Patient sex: F
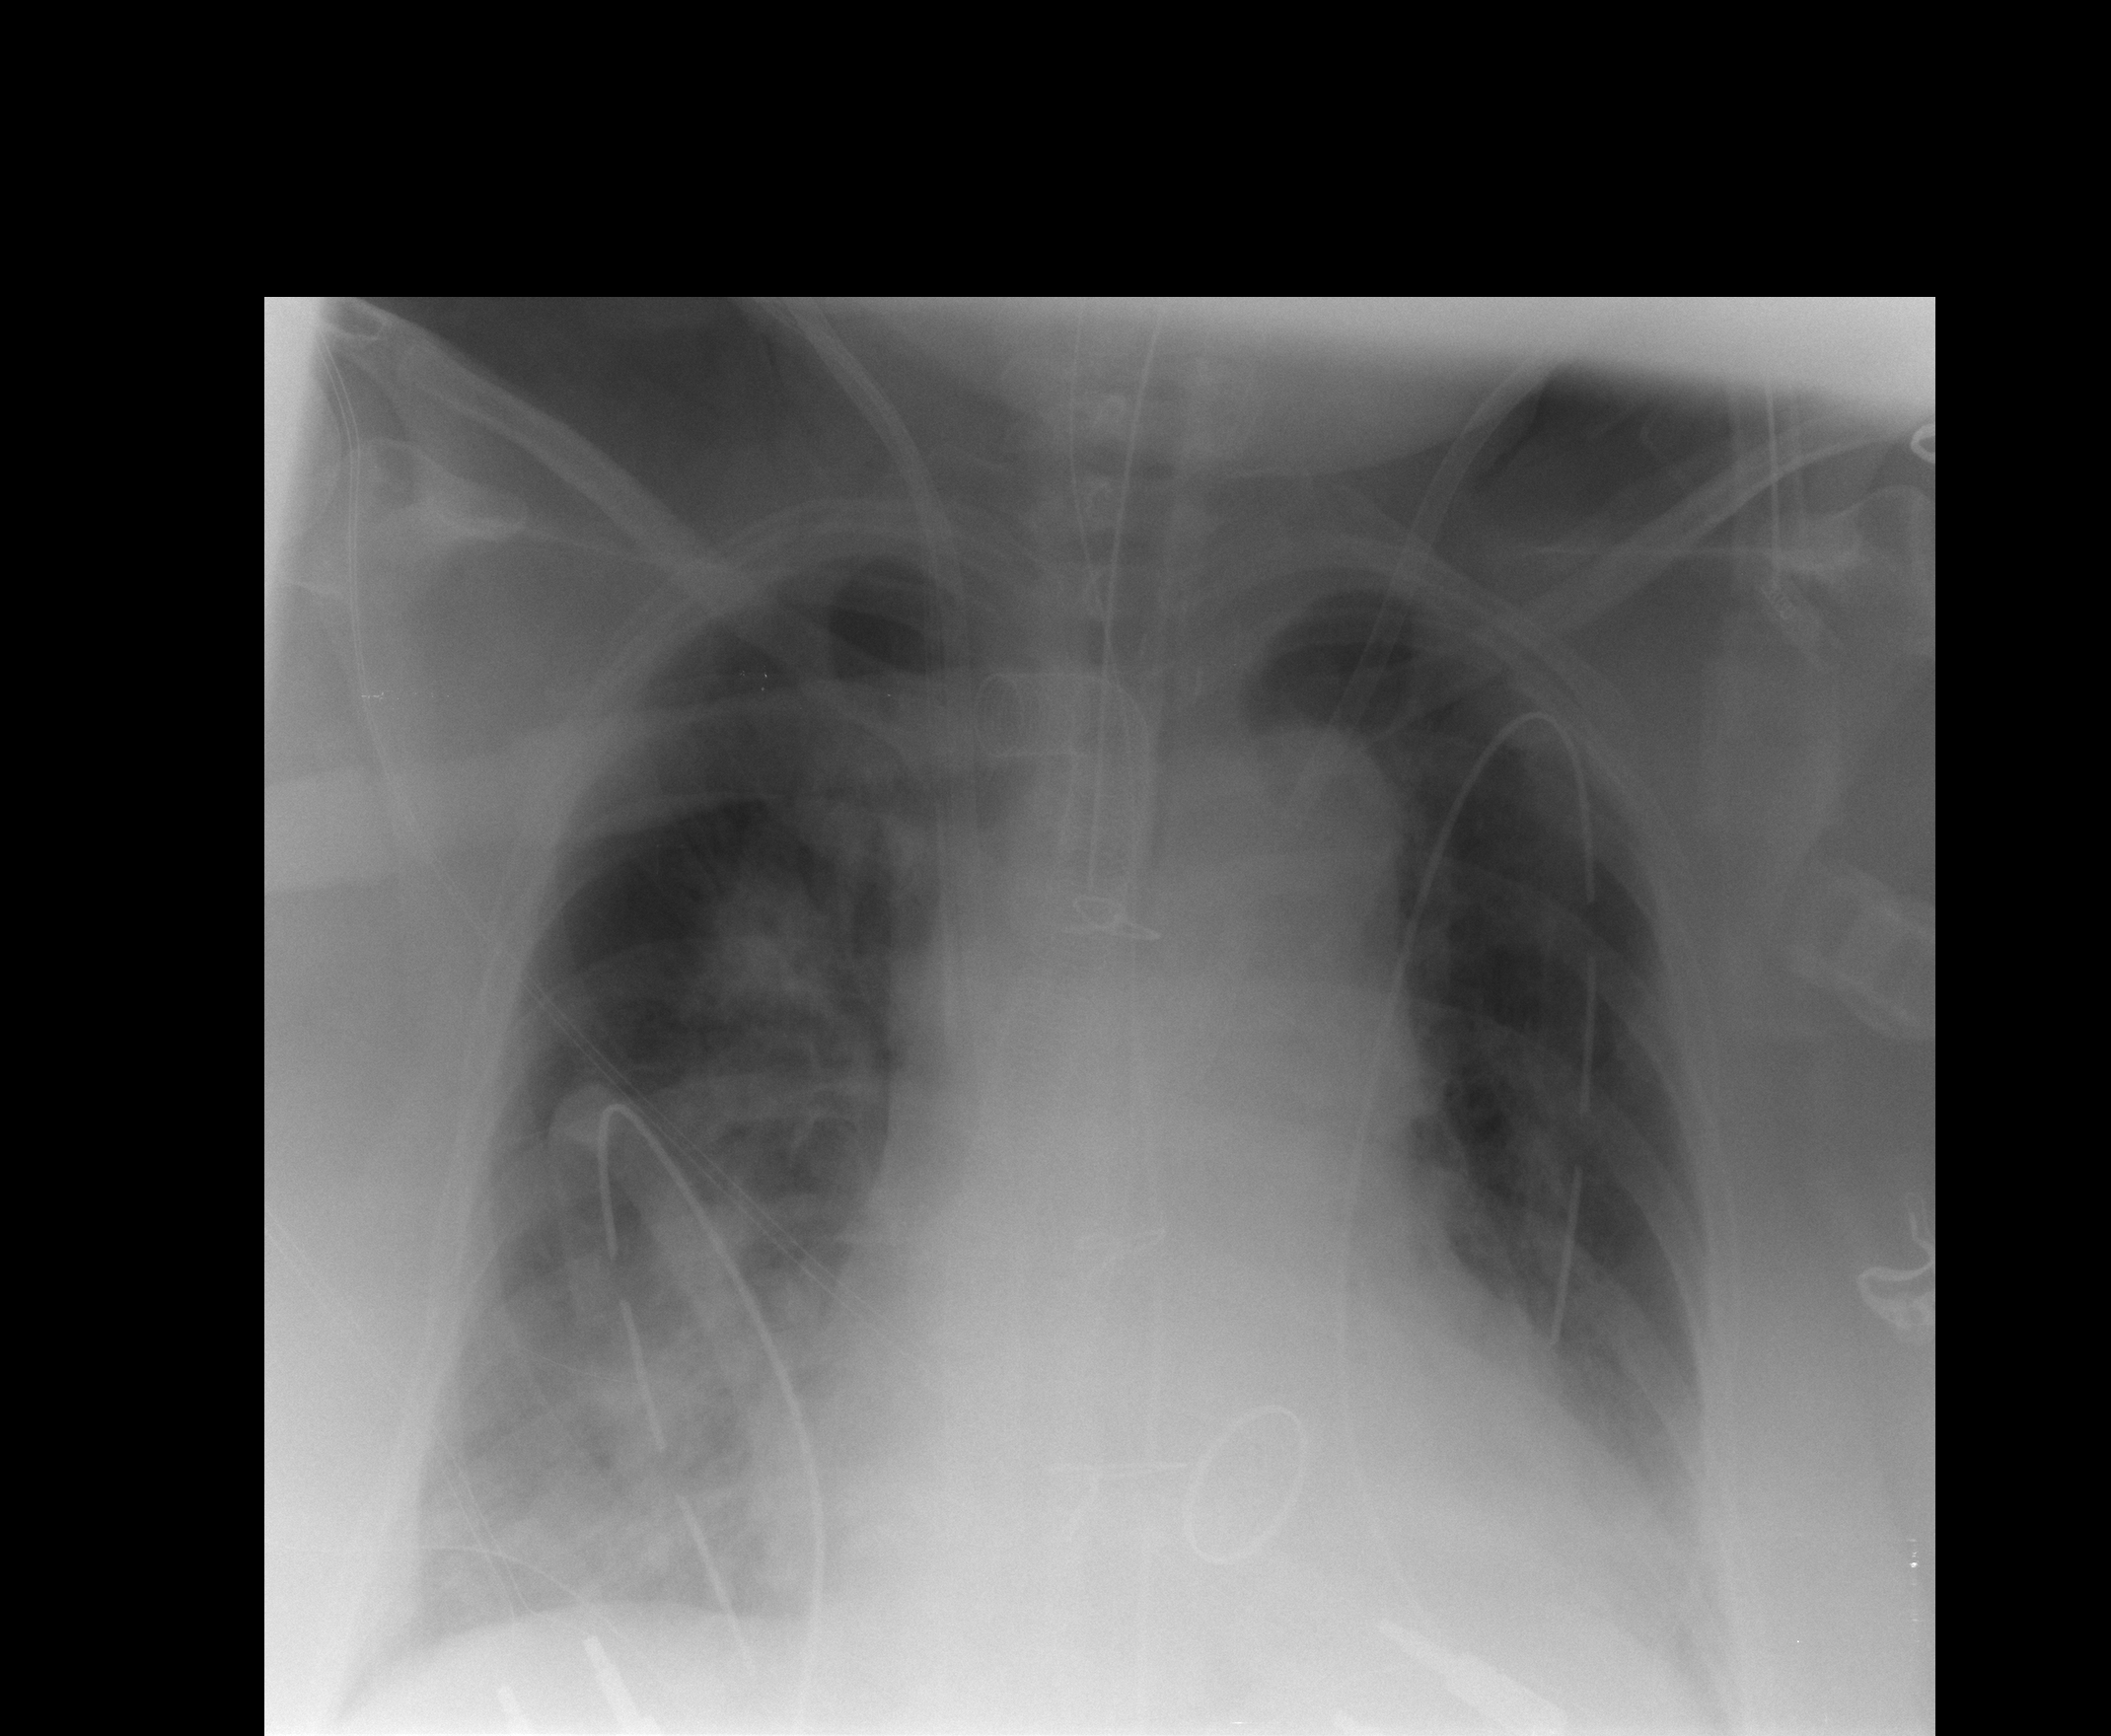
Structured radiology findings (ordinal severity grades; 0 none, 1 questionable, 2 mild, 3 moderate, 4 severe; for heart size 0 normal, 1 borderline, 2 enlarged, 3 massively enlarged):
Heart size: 2
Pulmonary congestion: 3
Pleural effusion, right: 2
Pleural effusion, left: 2
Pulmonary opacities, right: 2
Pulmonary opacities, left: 2
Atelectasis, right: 2
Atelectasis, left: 2